Question: I have a joint cumulative density function defined in python as a function of a jax array and returning a single value.
Something like:
'''
def cumulative(inputs: array) -> float:
...
'''
To have the gradient, I know I can just do 'grad(cumulative)', but that is only giving me the first-order partial derivatives of cumulative with respect to the input variables.
Instead, what I would like to do is to compute is this, assuming F is my function and f the joint probability density function:

The order of the partial derivation doesn't matter.
So, I have several questions:
- - -
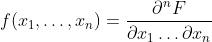
Answer: JAX generally treats gradients as being with respect to individual arguments, not elements within arguments. Within this context, one built-in function that is similar to what you want to do (but not exactly the same) is 'jax.hessian', which computes the hessian matrix of second derivatives; for example:
'''
import jax
import jax.numpy as jnp
def f(x):
return jnp.prod(x ** 2)
x = jnp.arange(1.0, 4.0)
print(jax.hessian(f)(x))
# [[72. 72. 48.]
# [72. 18. 24.]
# [48. 24. 8.]]
'''
For higher-order derivatives with respect to individual elements of the array, I think you'll have to manually nest the gradients. You could do so with a helper function that looks something like this:
'''
def grad_all(f):
def gradfun(x):
args = tuple(x)
f_args = lambda *args: f(jnp.array(args))
for i in range(len(args)):
f_args = jax.grad(f_args, argnums=i)
return f_args(*args)
return gradfun
print(grad_all(f)(x))
# 48.0
'''